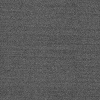
Atmospheric dust classification: dusty